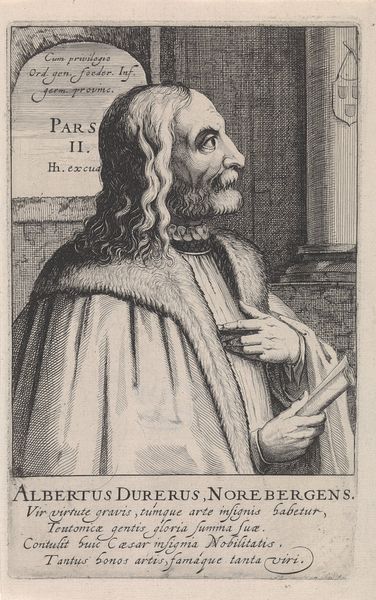
Titel: Portret van Albrecht Dürer
Künstler: Simon Frisius
Standort: Amsterdam
Institution: Rijksmuseum
Schlagwörter: hand, mann, weiß, mund, nase, schwarz, stirn, säule, zeichnung, blick, bart, augen, gesicht, kragen, pelz, hände, portrait, porträt, gewand, haare, mantel, fell, schrift, grafik, graphik, buch, druck, druckgraphik, schwarzweiss, druckgrafik, stich, seite, wappen, dürer, schriftstück, kupferstich, nürnberg, albrecht dürer, albert, albertus, durerus, barr, pels, pars, schrieft, noebergens